Field crop: maize
Growth stage: 2
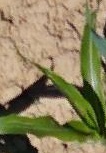
Species: maize